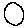
Label: circle